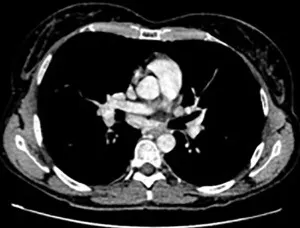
Contrast CT-scans performed during targeted therapy. Showing enlarged mediastinal lymph nodes.
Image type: radiology (ct)